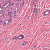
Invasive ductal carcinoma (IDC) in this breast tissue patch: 1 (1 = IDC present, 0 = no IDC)